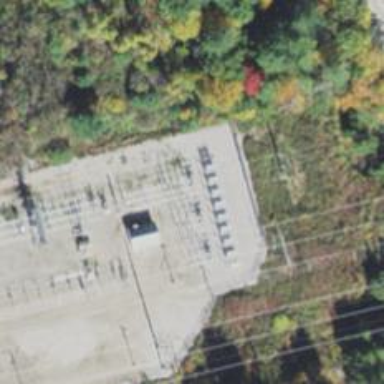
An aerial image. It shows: Switch for power supply.